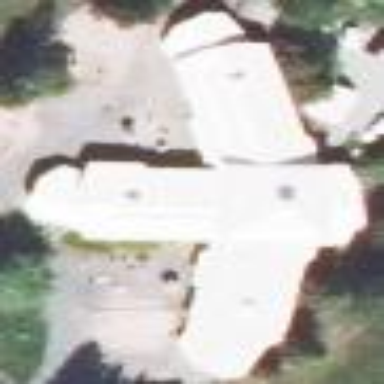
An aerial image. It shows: Kindergarten building.